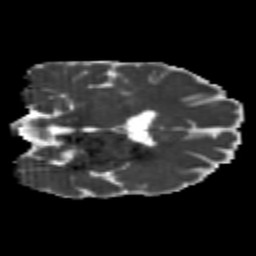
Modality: MD
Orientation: coronal
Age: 26
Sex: male
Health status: healthy
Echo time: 0.074 s